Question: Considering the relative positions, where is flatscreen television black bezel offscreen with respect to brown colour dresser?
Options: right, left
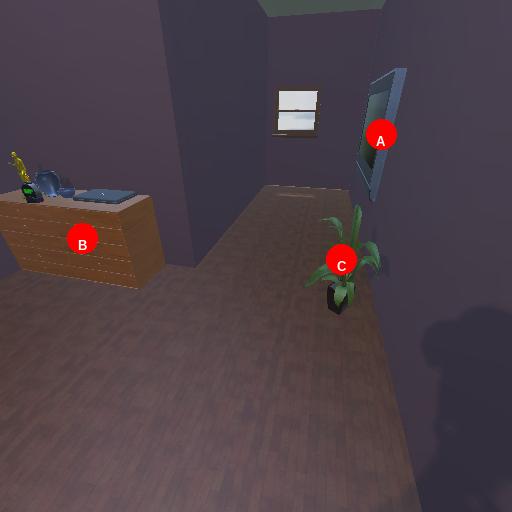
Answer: right